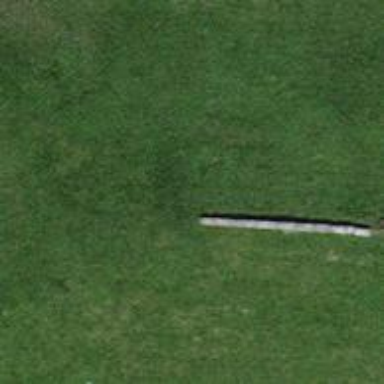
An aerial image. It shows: Picnic table located in leisure land area.